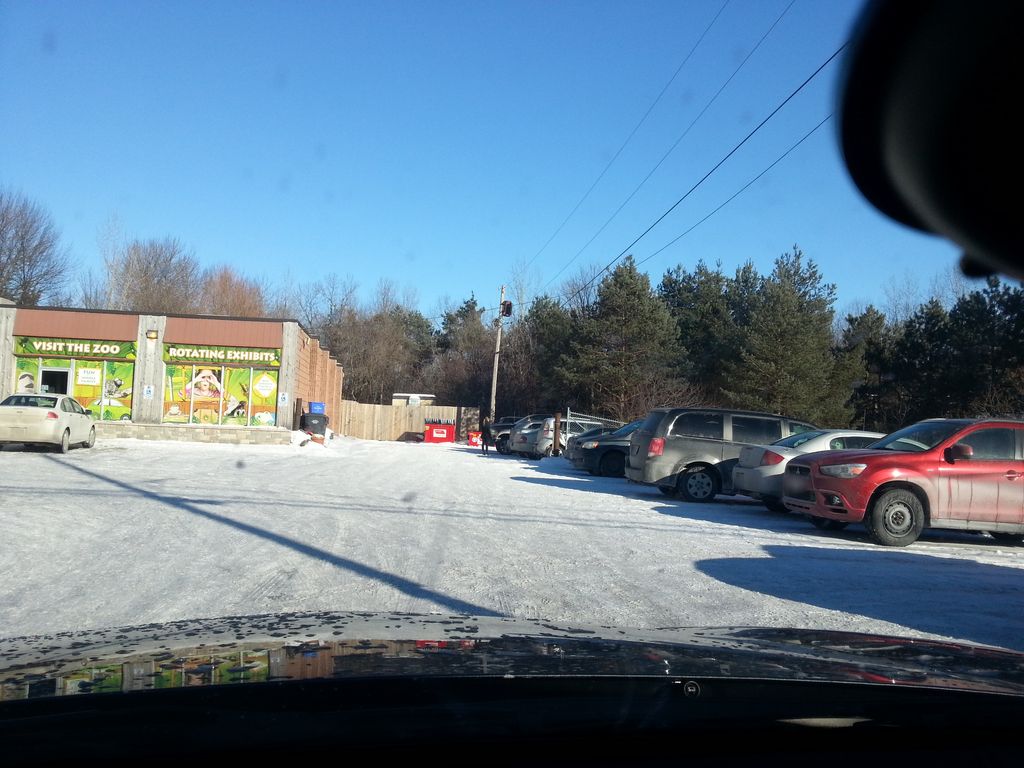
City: ottawa-gatineau